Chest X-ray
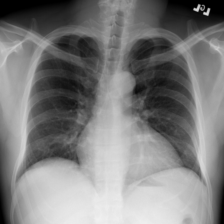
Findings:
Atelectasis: negative
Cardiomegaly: negative
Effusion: negative
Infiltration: negative
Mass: negative
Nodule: negative
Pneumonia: negative
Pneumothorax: negative
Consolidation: negative
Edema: negative
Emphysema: negative
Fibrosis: negative
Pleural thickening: negative
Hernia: negative